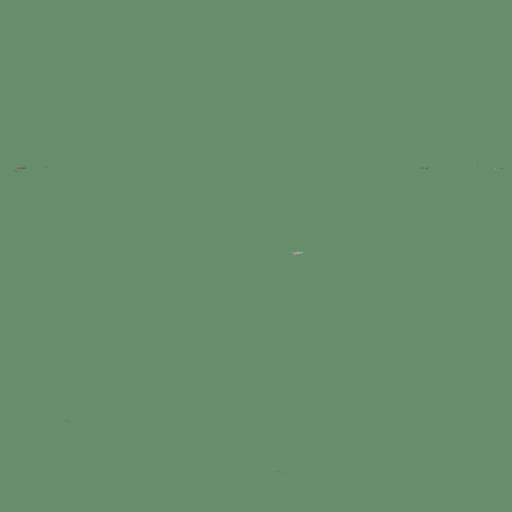
Tags: brick bricks clean green light painted smooth wall